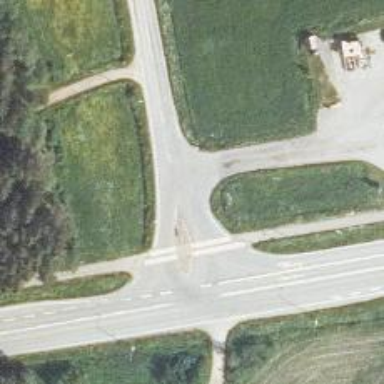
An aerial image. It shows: Road with "give way" sign.